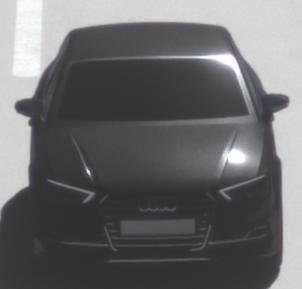
Make: Audi
Model: S3
Detailed model: 8V
Model produced from: 2013
Model produced until: 2020
Doors: 4
Color: black
Road condition: dry road
Daytime: midday
Contrast: high contrast